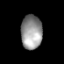
Tissue: prostate
Cell type: T cells
Senescence score: 0.2968
Nuclear area (px): 701
Mean DAPI intensity: 150.757